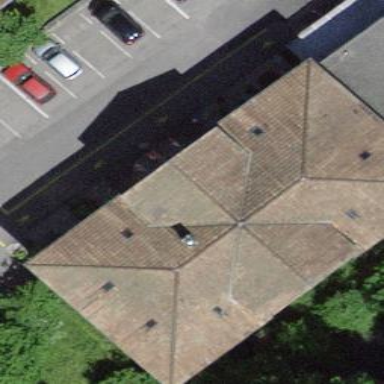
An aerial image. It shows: Government building with hipped roof made of roof tiles.